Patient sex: F
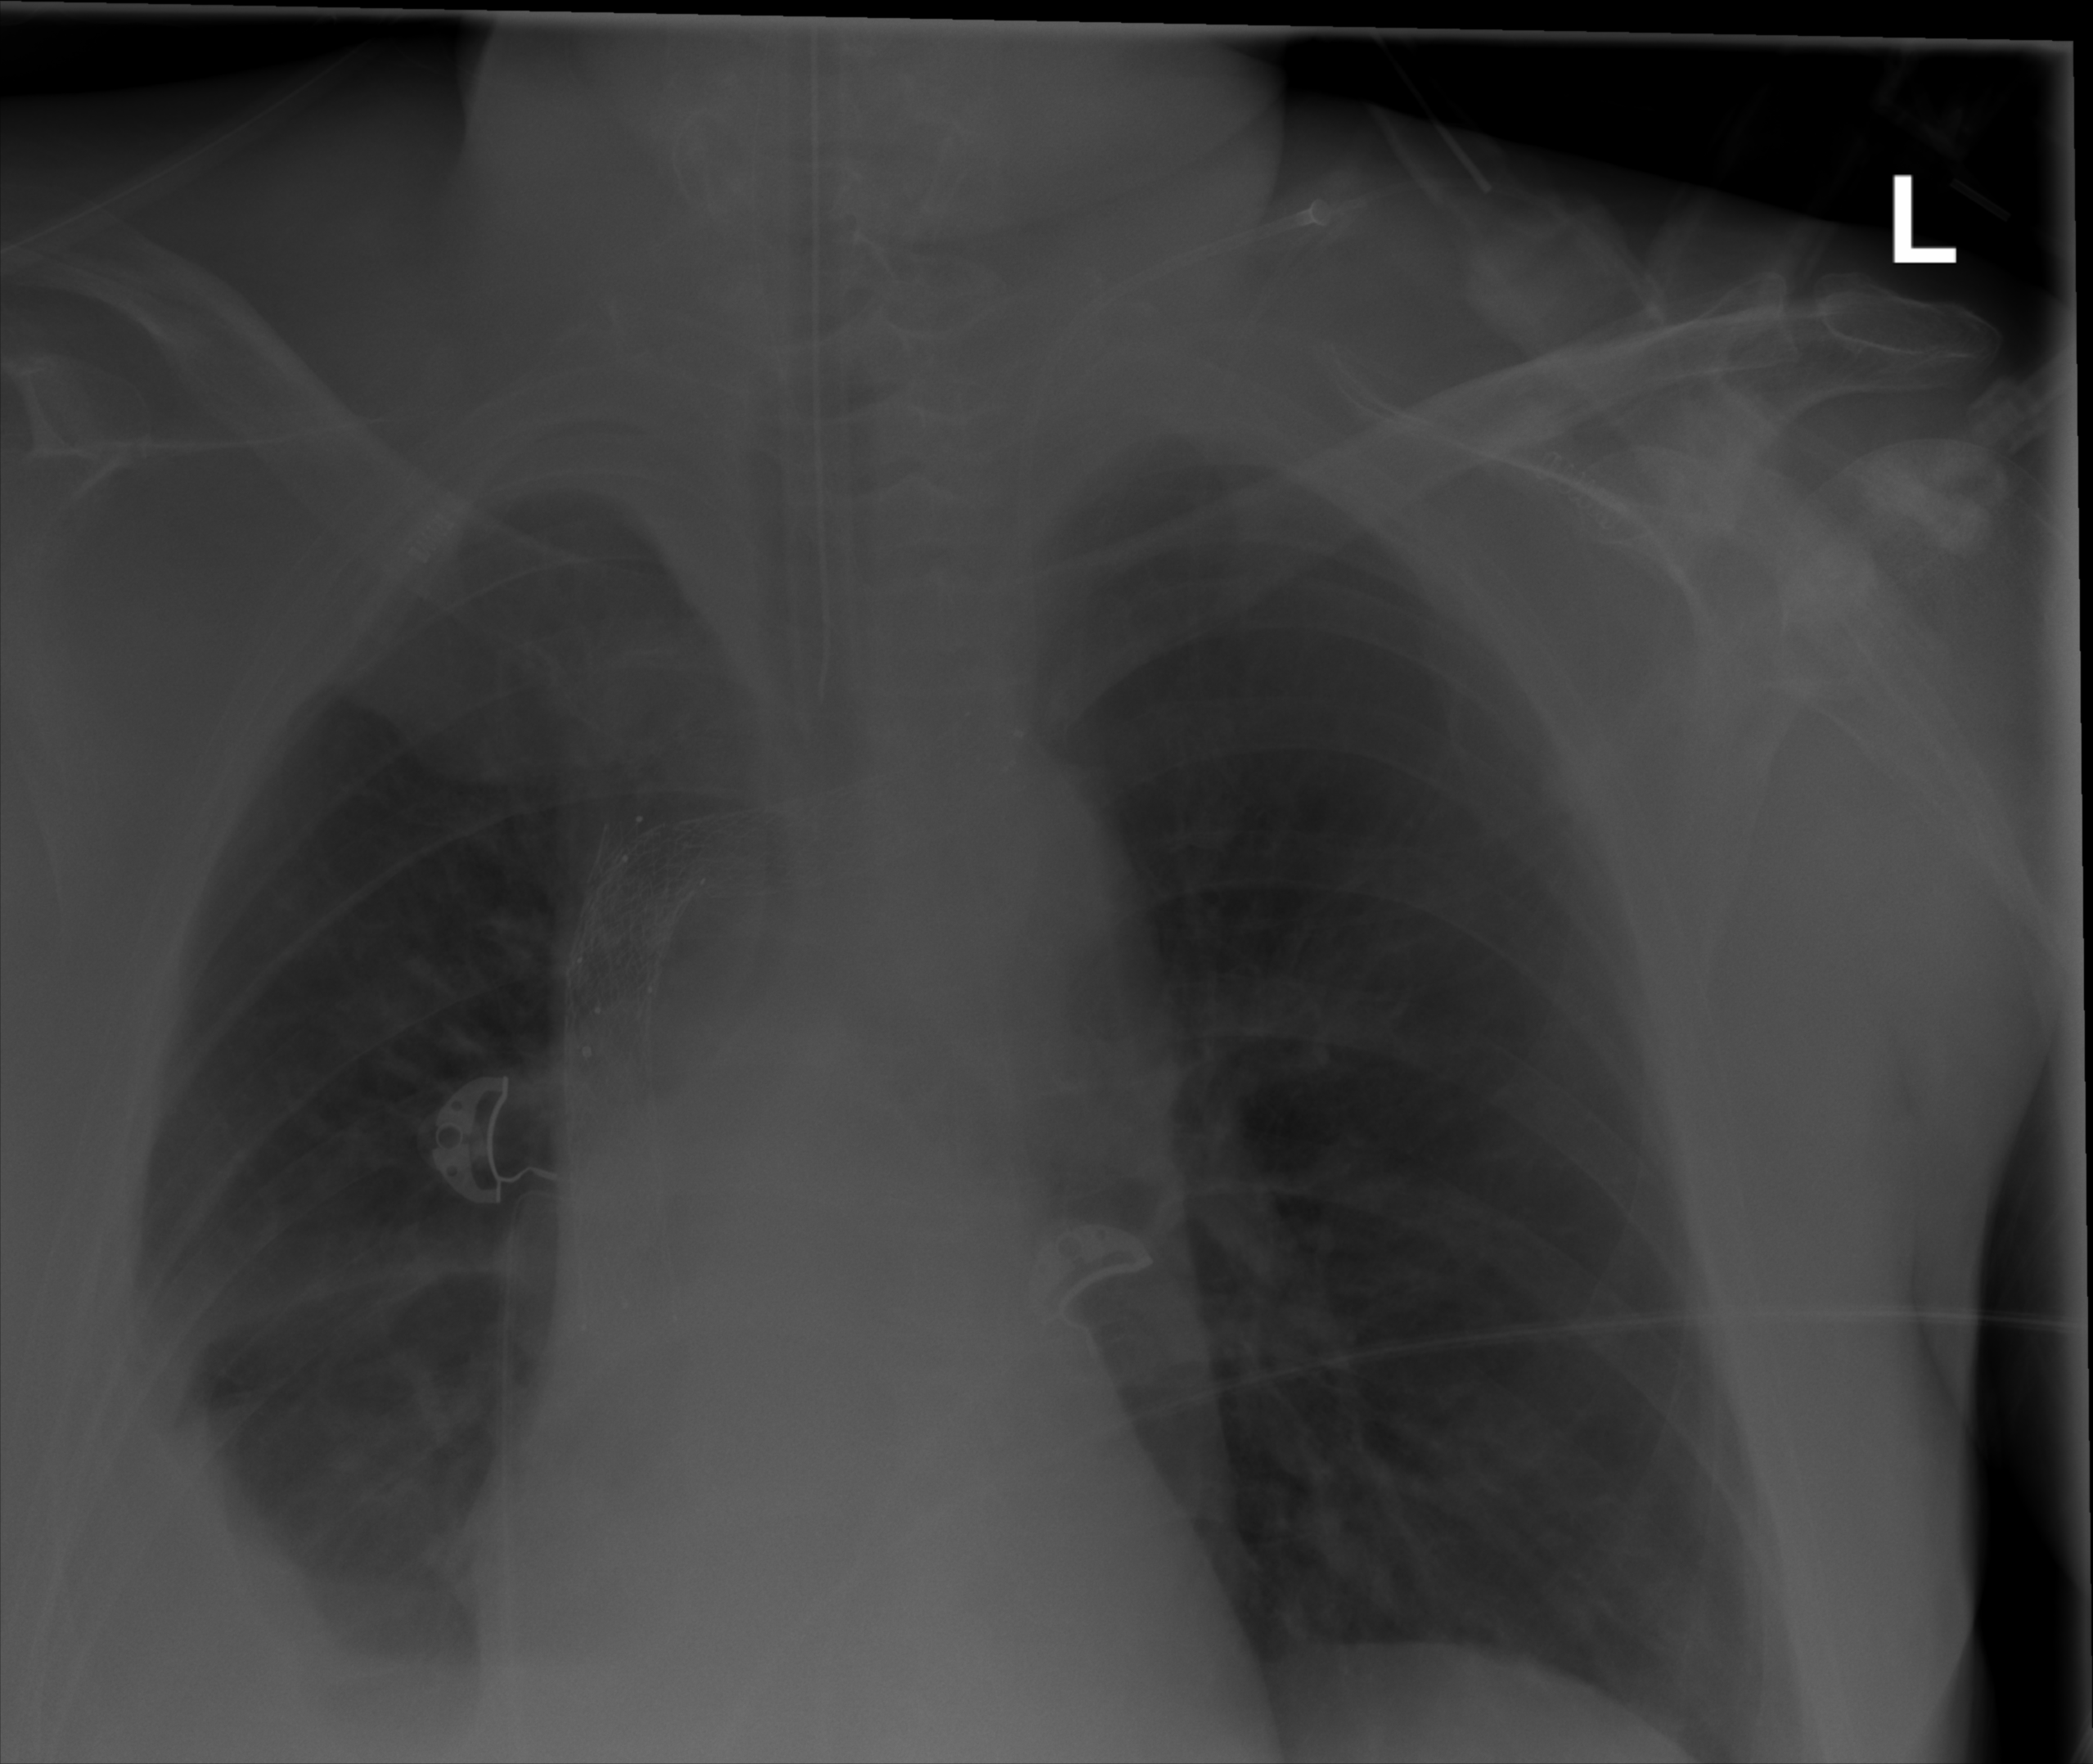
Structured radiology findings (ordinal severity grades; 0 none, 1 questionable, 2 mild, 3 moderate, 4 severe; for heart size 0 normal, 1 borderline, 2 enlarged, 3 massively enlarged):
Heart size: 0
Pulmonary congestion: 0
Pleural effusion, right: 2
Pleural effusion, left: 1
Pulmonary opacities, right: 0
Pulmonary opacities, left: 0
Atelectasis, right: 2
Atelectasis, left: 0